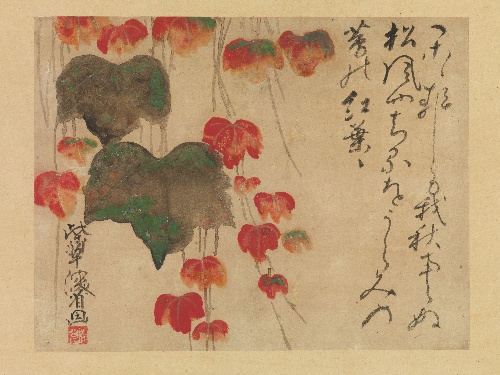
Title: 蔦紅葉図|Autumn Ivy
Artist: Ogata Kenzan
Artist bio: Japanese, 1663–1743
Date: after 1732
Object type: Hanging scroll
Classification: Paintings
Medium: Album leaf mounted as a hanging scroll; ink, color, and gold on paper
Culture: Japan
Period: Edo period (1615–1868)
Dimensions: Image: 8 3/8 x 10 7/8 in. (21.3 x 27.6 cm)
Overall: 44 7/8 x 22 1/4 in. (114 x 56.5 cm)
Department: Asian Art
Credit line: The Harry G. C. Packard Collection of Asian Art, Gift of Harry G. C. Packard, and Purchase, Fletcher, Rogers, Harris Brisbane Dick, and Louis V. Bell Funds, Joseph Pulitzer Bequest, and The Annenberg Fund Inc. Gift, 1975
Accession year: 1975
Repository: Metropolitan Museum of Art, New York, NY
Tags: Leaves